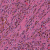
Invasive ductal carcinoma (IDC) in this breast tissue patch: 0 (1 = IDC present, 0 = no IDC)